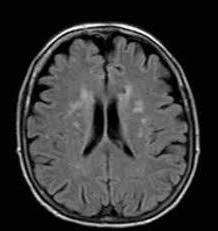
Label: notumor